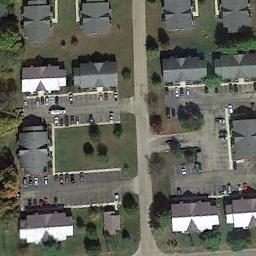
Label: medium_residential